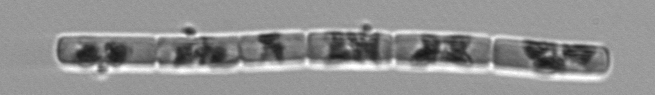
Label: Guinardia_delicatula